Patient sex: M
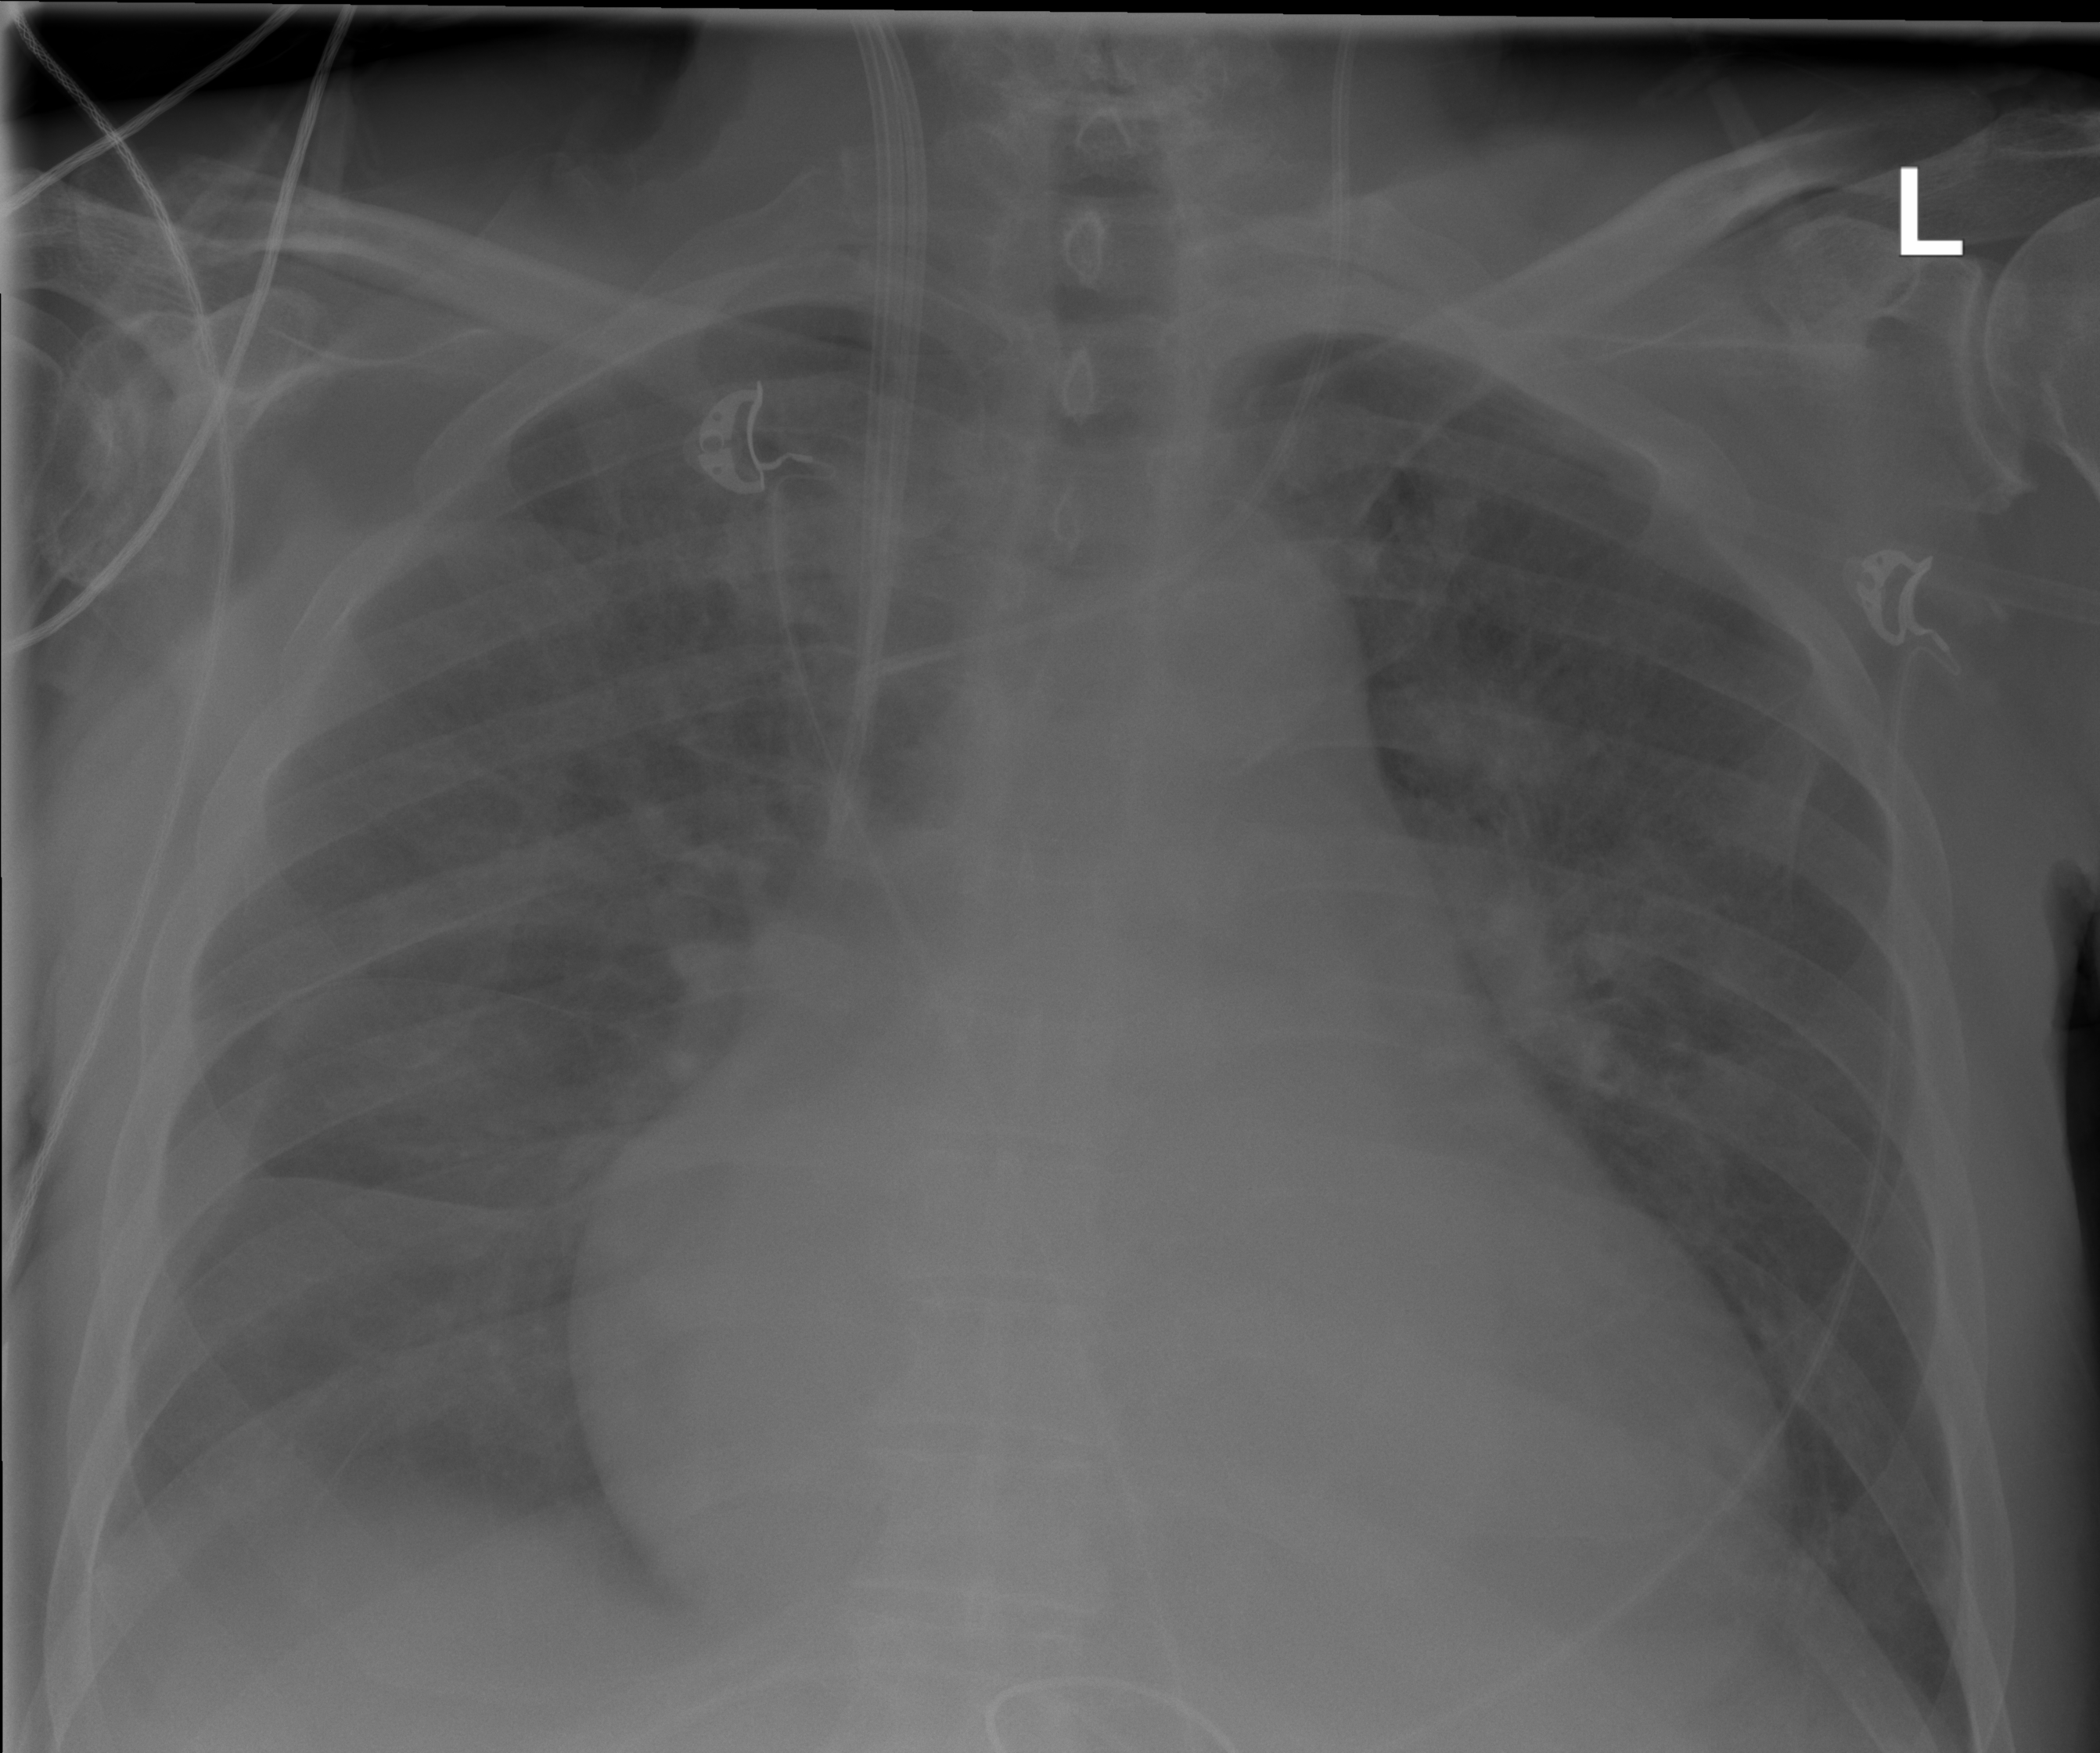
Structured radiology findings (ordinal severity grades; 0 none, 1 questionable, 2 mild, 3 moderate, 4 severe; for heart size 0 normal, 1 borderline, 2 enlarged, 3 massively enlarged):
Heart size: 2
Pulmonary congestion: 2
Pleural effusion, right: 2
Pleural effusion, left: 0
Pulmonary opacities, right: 0
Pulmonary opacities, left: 0
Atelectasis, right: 0
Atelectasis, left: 0